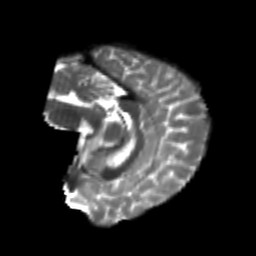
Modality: T2w
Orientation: sagittal
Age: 21
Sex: female
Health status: healthy
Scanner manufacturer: philips
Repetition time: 7.388 s
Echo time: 0.08599 s